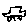
Label: car